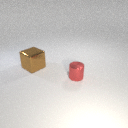
large brown metal cube behind small red metal cylinder